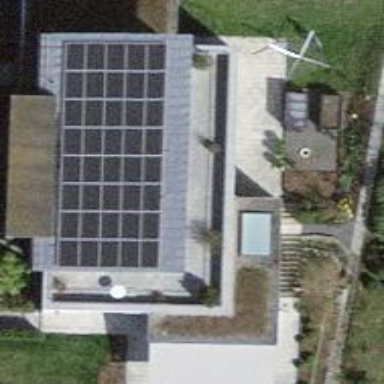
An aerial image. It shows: Solar power generator.